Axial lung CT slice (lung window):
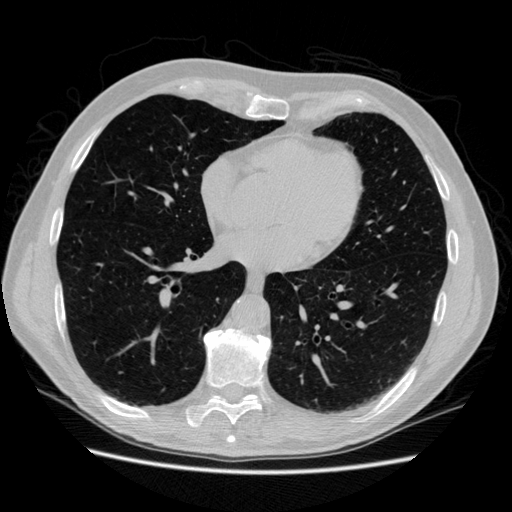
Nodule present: no